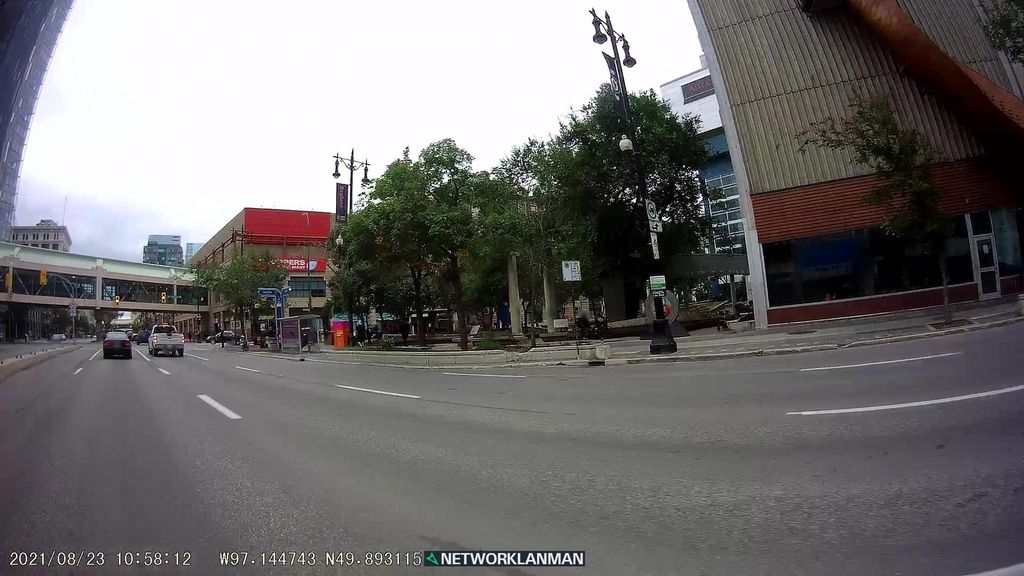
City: winnipeg